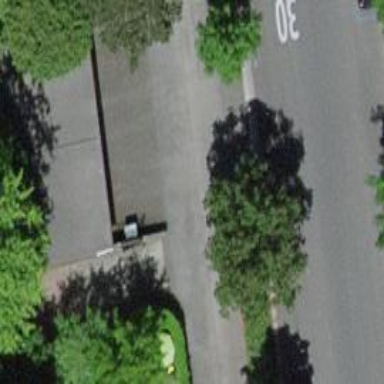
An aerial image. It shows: Avenue lined with trees.